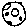
Label: moon